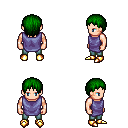
a pixel art fantasy rpg character, male body template, human, light skin, chain tabard jacket, teal pants, green plain hairstyle, gold boots, four views (front, back, left, right), 2x2 character sprite sheet, small pixel art, hard edges, no anti-aliasing